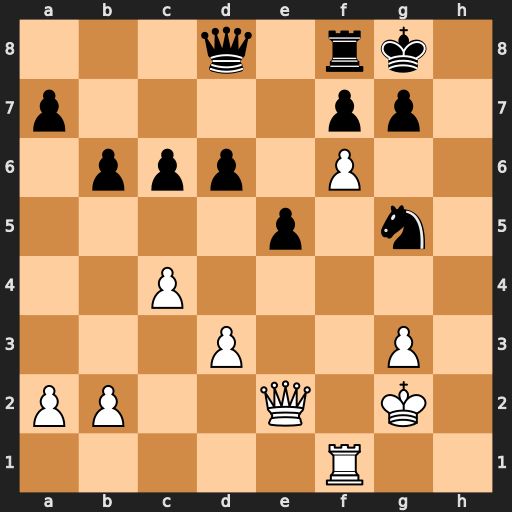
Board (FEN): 3q1rk1/p4pp1/1ppp1P2/4p1n1/2P5/3P2P1/PP2Q1K1/5R2
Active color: w
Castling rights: -
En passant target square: -
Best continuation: Qh5 Qxf6 Rxf6